Field crop: maize
Growth stage: 2
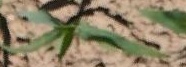
Species: maize